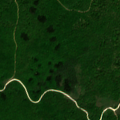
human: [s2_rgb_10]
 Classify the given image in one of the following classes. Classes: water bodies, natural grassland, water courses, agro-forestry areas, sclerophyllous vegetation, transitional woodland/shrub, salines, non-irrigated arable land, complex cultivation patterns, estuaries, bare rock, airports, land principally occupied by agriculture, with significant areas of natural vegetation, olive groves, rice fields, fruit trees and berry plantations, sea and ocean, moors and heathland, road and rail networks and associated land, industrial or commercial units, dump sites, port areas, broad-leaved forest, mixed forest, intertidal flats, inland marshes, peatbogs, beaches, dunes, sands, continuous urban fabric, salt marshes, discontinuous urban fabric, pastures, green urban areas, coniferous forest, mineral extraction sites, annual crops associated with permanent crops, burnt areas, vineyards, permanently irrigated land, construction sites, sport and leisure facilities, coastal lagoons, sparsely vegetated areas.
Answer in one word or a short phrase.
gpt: broad-leaved forest, mixed forest